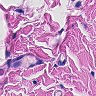
Metastatic tissue present: yes